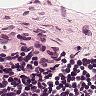
Metastatic tissue present: no